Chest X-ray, AP view. Patient: 10 years old, sex F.
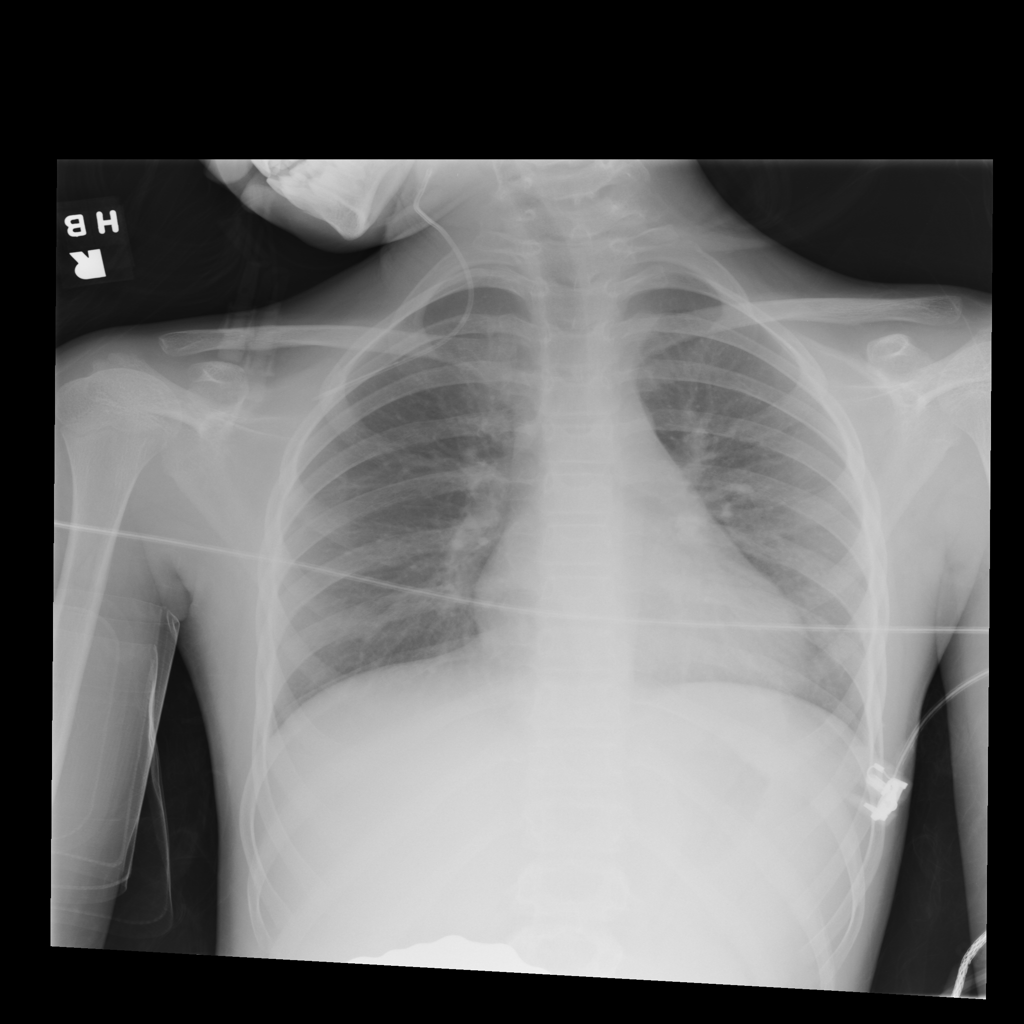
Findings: No Finding